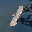
Label: 1